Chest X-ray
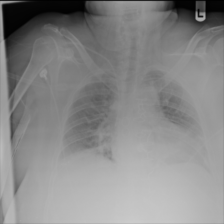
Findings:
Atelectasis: negative
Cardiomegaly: negative
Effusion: negative
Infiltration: negative
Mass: negative
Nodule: negative
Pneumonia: negative
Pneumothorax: negative
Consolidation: negative
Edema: negative
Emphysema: negative
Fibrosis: negative
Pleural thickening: negative
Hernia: negative